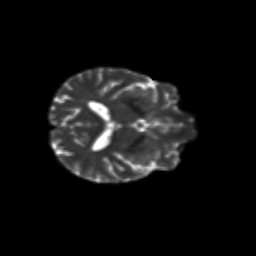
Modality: T2w
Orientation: axial
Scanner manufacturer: siemens
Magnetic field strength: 3 T
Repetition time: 9.2 s
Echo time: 0.084 s